Question: i have a website where the admin can choose to add a certain number of bbcode tags and the corresponding html tags.
First he chooses how many tags he wants to add from a drop down select form in a for Each loop.
Depending on how many tags he chose when he clicked the submit button, the corresponding number of input tags appear in a second form, also in a for Each loop. He fills in the bbcode and html input and clicks the submit button. Normally the tags should be added to my database but in this case when he clicks submit the form disappears and nothing is added..
Here is the code :
'''
//FIRST FORM WHERE HE DECIDES HOW MANY TAGS TO ADD
<form id='nbbalises' action='config.ini.php' method='post' accept-charset='UTF-8'>
<fieldset>
<legend>How many tags ?</legend>
<input type='hidden' name='submitted' id='submitted' value='1' />
<?php
echo '<select name="number">';
$range = range(1,50,1);
foreach ($range as $nb) {
echo "<option value='$nb'>$nb</option>";
}
echo "</select>";
?>
<input type='submit' name='Submit' value='Submit' />
</fieldset>
</form><br /> <br />
<?php
if (!(empty($_POST['number']))) {
if ($_POST['number'] >= 1 && $_POST['number']<= 50){
$number = $_POST['number'];
$range2 = range(1,$number,1);
?>
//SECOND FORM WHERE I GENERATE THE INPUT DEPENDING ON THE NUMBER CHOSEN FROM FIRST FORM
<form id='balises' action='config.ini.php' method='post' accept-charset='UTF-8'>
<fieldset>
<legend>Balises bbc : </legend>
<input type='hidden' name='submitted' id='submitted' value='1' />
<?php
foreach ($range2 as $nb2) {
echo "<label>bbcode tag $nb2 :</label>
<input type='text' size='40' name='bbc$nb2' id='bbc$nb2' maxlength='40' />
<label>html tag $nb2 :</label>
<input type='text' size='40' name='html$nb2' id='html$nb2' maxlength='40' />
<br />";
}
}
?>
<input type='submit' name='Submit2' value='Submit2' />
</fieldset>
</form>
<?php
//PROBLEM STARTS HERE, NOTHING WORKS UNDER HERE
if (isset($_POST['Submit2'])){
//CONNECT TO MY DATABASE
connectDB();
for ($i=0; $i<$number ; $i++){
if (!(empty($_POST["bbc$i"])) && (empty($_POST["html$i"])))
//FUNCTION ADDS TAGS TO DATABASE
addBbc($_POST["bbc$i"], $_POST["html$i"]);
}
mysql_close();
}
}
//MY FUNCTIONS TO ADD THE BBCODE AND HTML TO DATABASE
function connectDB(){
//connexion DB
$link = mysql_connect('127.0.0.1', 'USERNAME', 'PASSWORD');
if (!$link) {
die('Erreur de connexion: ' . mysql_error());
}
$db = mysql_select_db('1213he200967',$link) or die("N'a pu selectionner
1213he200967");
mysql_query("SET NAMES 'utf8'");
}
function addBbc($bbc, $html){
$b = mysql_real_escape_string($bbc);
$h = mysql_real_escape_string($html);
$query="INSERT INTO bbcode (BBC,HTML) VALUES ('$b','$h')";
$result = mysql_query($query) or die("error");
if (!$result) {
$message = 'Invalid query: ' . mysql_error() . "
";
die($message);
return false;
}
else return true;
}
'''

Thank you very much, and sorry if my code is amateur-ish, i'm only starting in php.
'''
$number = $_POST['number'];
$range2 = range(1,$number,1);
'''
This goes from 1 to the number chosen by the user in the first form.
'''
for ($i=0; $i<$number ; $i++){
if (!(empty($_POST["bbc$i"])) && (empty($_POST["html$i"])))
//FUNCTION ADDS TAGS TO DATABASE
addBbc($_POST["bbc$i"], $_POST["html$i"]);
'''
This goes from 0 to $number - 1
So i changed my code to this.
'''
for ($i=0; $i<$number ; $i++){
$nb = $i + 1;
if (!(empty($_POST["bbc$nb"])) && (empty($_POST["html$nb"]))) {
addBbc($_POST["bbc$nb"], $_POST["html$nb"]);
}
else echo "$nb tags empty ";
'''
This works a bit better but now it goes to the else just here above and displays "2 tags empty", so it still doesn't quite work.
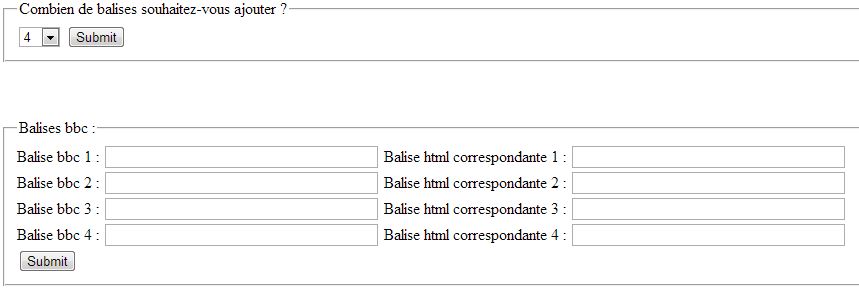
Answer: Ok to solve it I finally decided to post the data from the second form to another page and i modified my code to this.
'''
for ($i=0; $i<$number ; $i++){
$nb = $i + 1;
$varBbc = 'bbc'.$nb;
$varHtml = 'html'.$nb;
if ((isset($_POST[$varBbc])) && (isset($_POST[$varHtml]))) {
addBbc($varBbc, $varHtml);
}
else echo "$nb tags empty ";
}
'''
Apparently using !empty instead of isset doesn't work in this case, maybe because of the html tags.